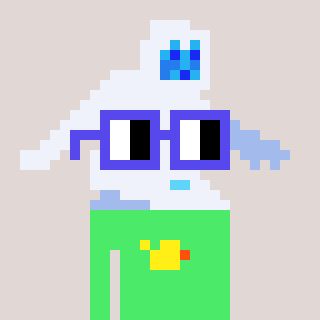
a pixel art character with square blue glasses, a yeti-shaped head and a teal-colored body on a warm background